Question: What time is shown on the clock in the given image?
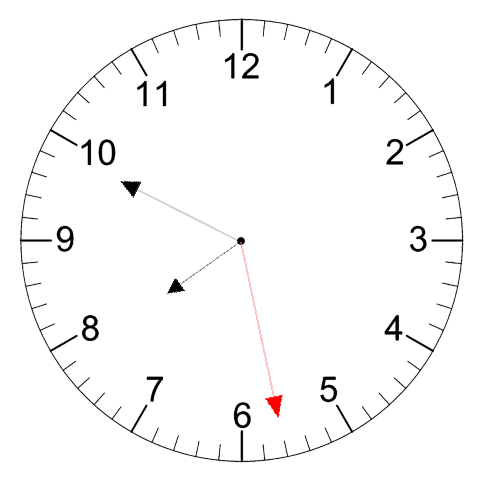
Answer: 07:49:28